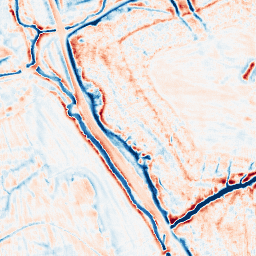
Category: edge_preserving
Decomposition family: bilateral
Decomposition parameters: d: 15
sigma_color: 75
sigma_space: 50
Upsampling method: fft_zeropad
Upsampling parameters: scale: 2
Upsampling scale: 2